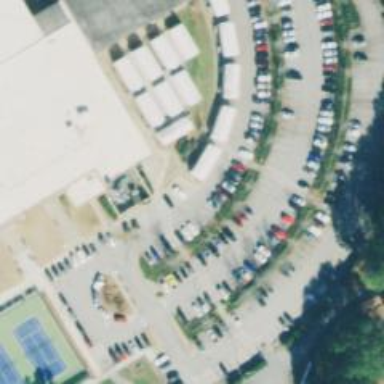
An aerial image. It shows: Parking space is available.